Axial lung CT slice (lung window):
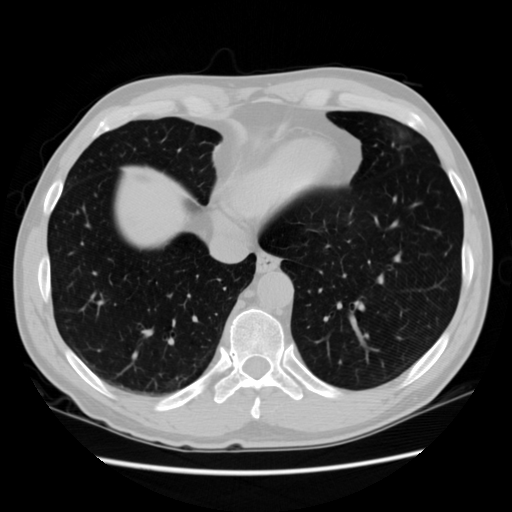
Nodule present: no